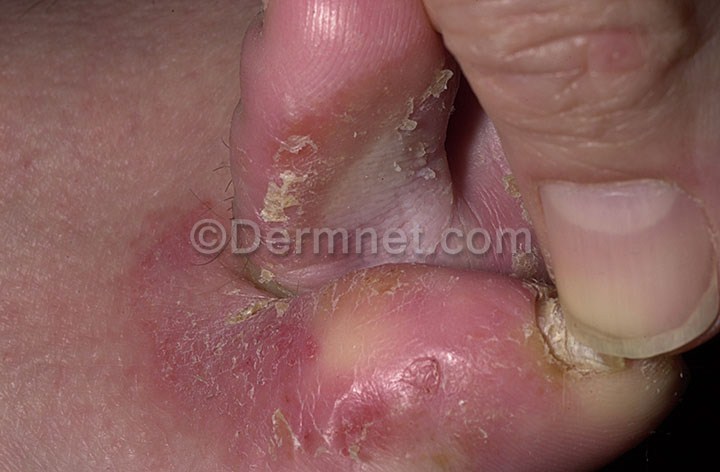
Disease: Tinea Ringworm Candidiasis and other Fungal Infections